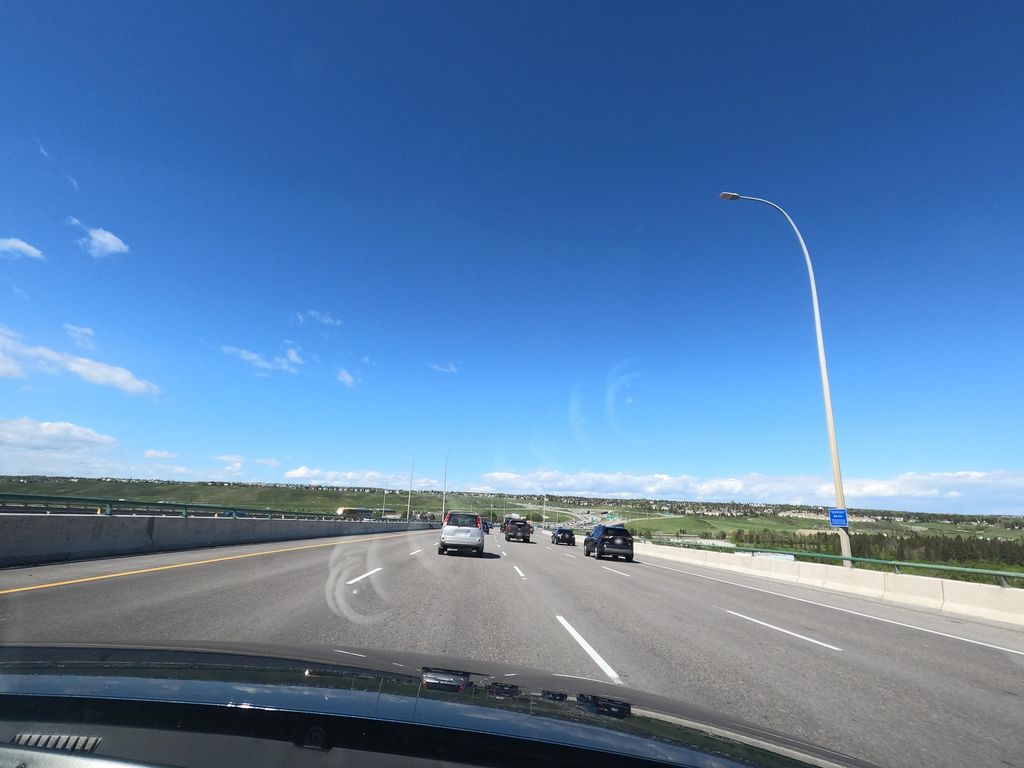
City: calgary